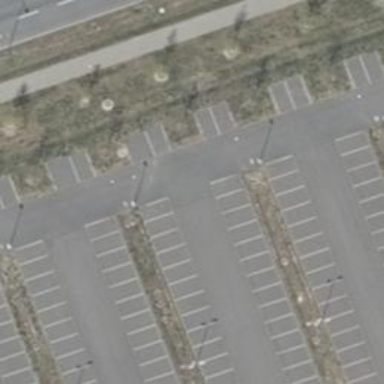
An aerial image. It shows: Asphalt parking aisle along service road.